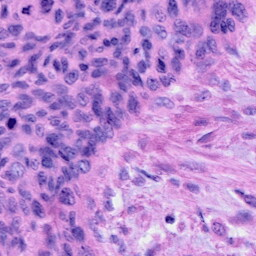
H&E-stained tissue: Cervix